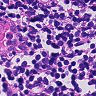
Metastatic tissue present: no